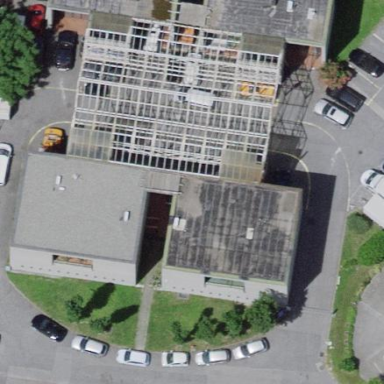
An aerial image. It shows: Industrial building.